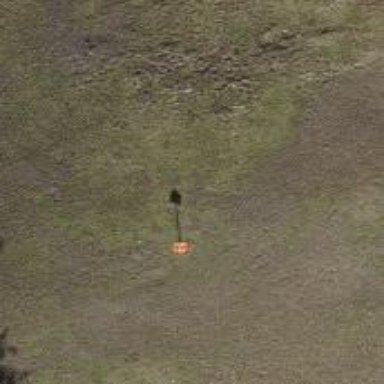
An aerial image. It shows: Pole with roofed pipeline marker.